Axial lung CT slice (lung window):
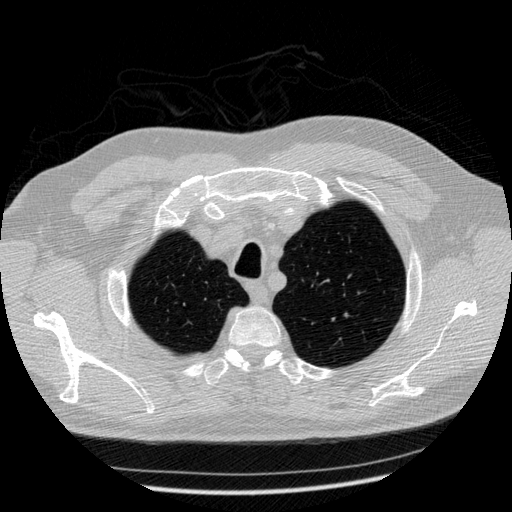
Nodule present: no